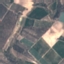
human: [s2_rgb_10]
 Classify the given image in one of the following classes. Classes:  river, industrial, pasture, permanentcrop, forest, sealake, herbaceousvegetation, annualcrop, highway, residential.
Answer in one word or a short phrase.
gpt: PermanentCrop